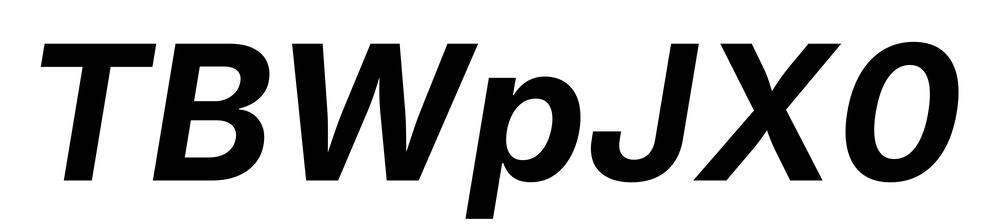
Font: Inter-Italic_Bold_Italic